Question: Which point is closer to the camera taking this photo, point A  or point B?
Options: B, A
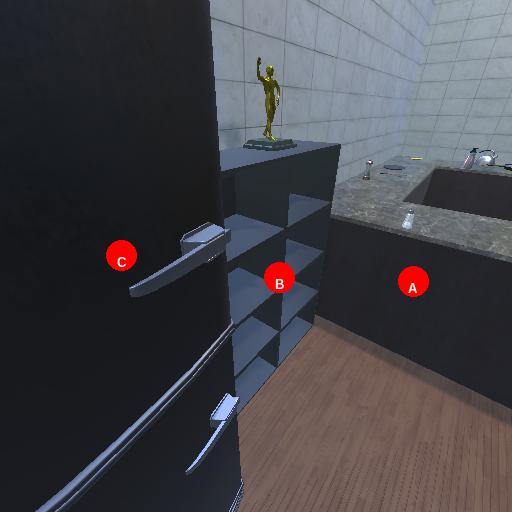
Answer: B